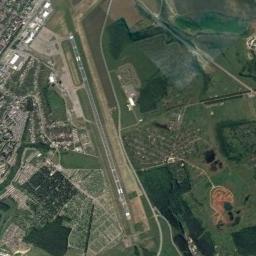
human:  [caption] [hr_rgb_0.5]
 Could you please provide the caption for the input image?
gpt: There is an airport in the middle of the field next to some buildings .

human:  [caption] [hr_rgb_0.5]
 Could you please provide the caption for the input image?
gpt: An airport with a runway on the farmland and some villages beside .

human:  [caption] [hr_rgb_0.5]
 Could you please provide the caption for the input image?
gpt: An airport sandwiched between urban residents' gathering areas and large green farmland .

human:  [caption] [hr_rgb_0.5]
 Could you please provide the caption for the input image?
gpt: There are many buildings near the airport, And no vegetation near the airport .

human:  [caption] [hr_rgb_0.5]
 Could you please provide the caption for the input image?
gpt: The  buildings are on the side of the runway of the airport .